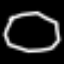
Label: octagon